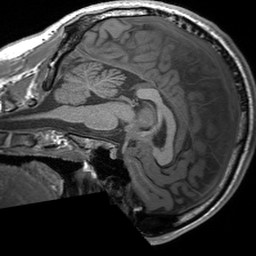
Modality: T1w
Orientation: sagittal
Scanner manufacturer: siemens
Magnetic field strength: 3 T
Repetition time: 1.54 s
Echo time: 0.00234 s